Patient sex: M
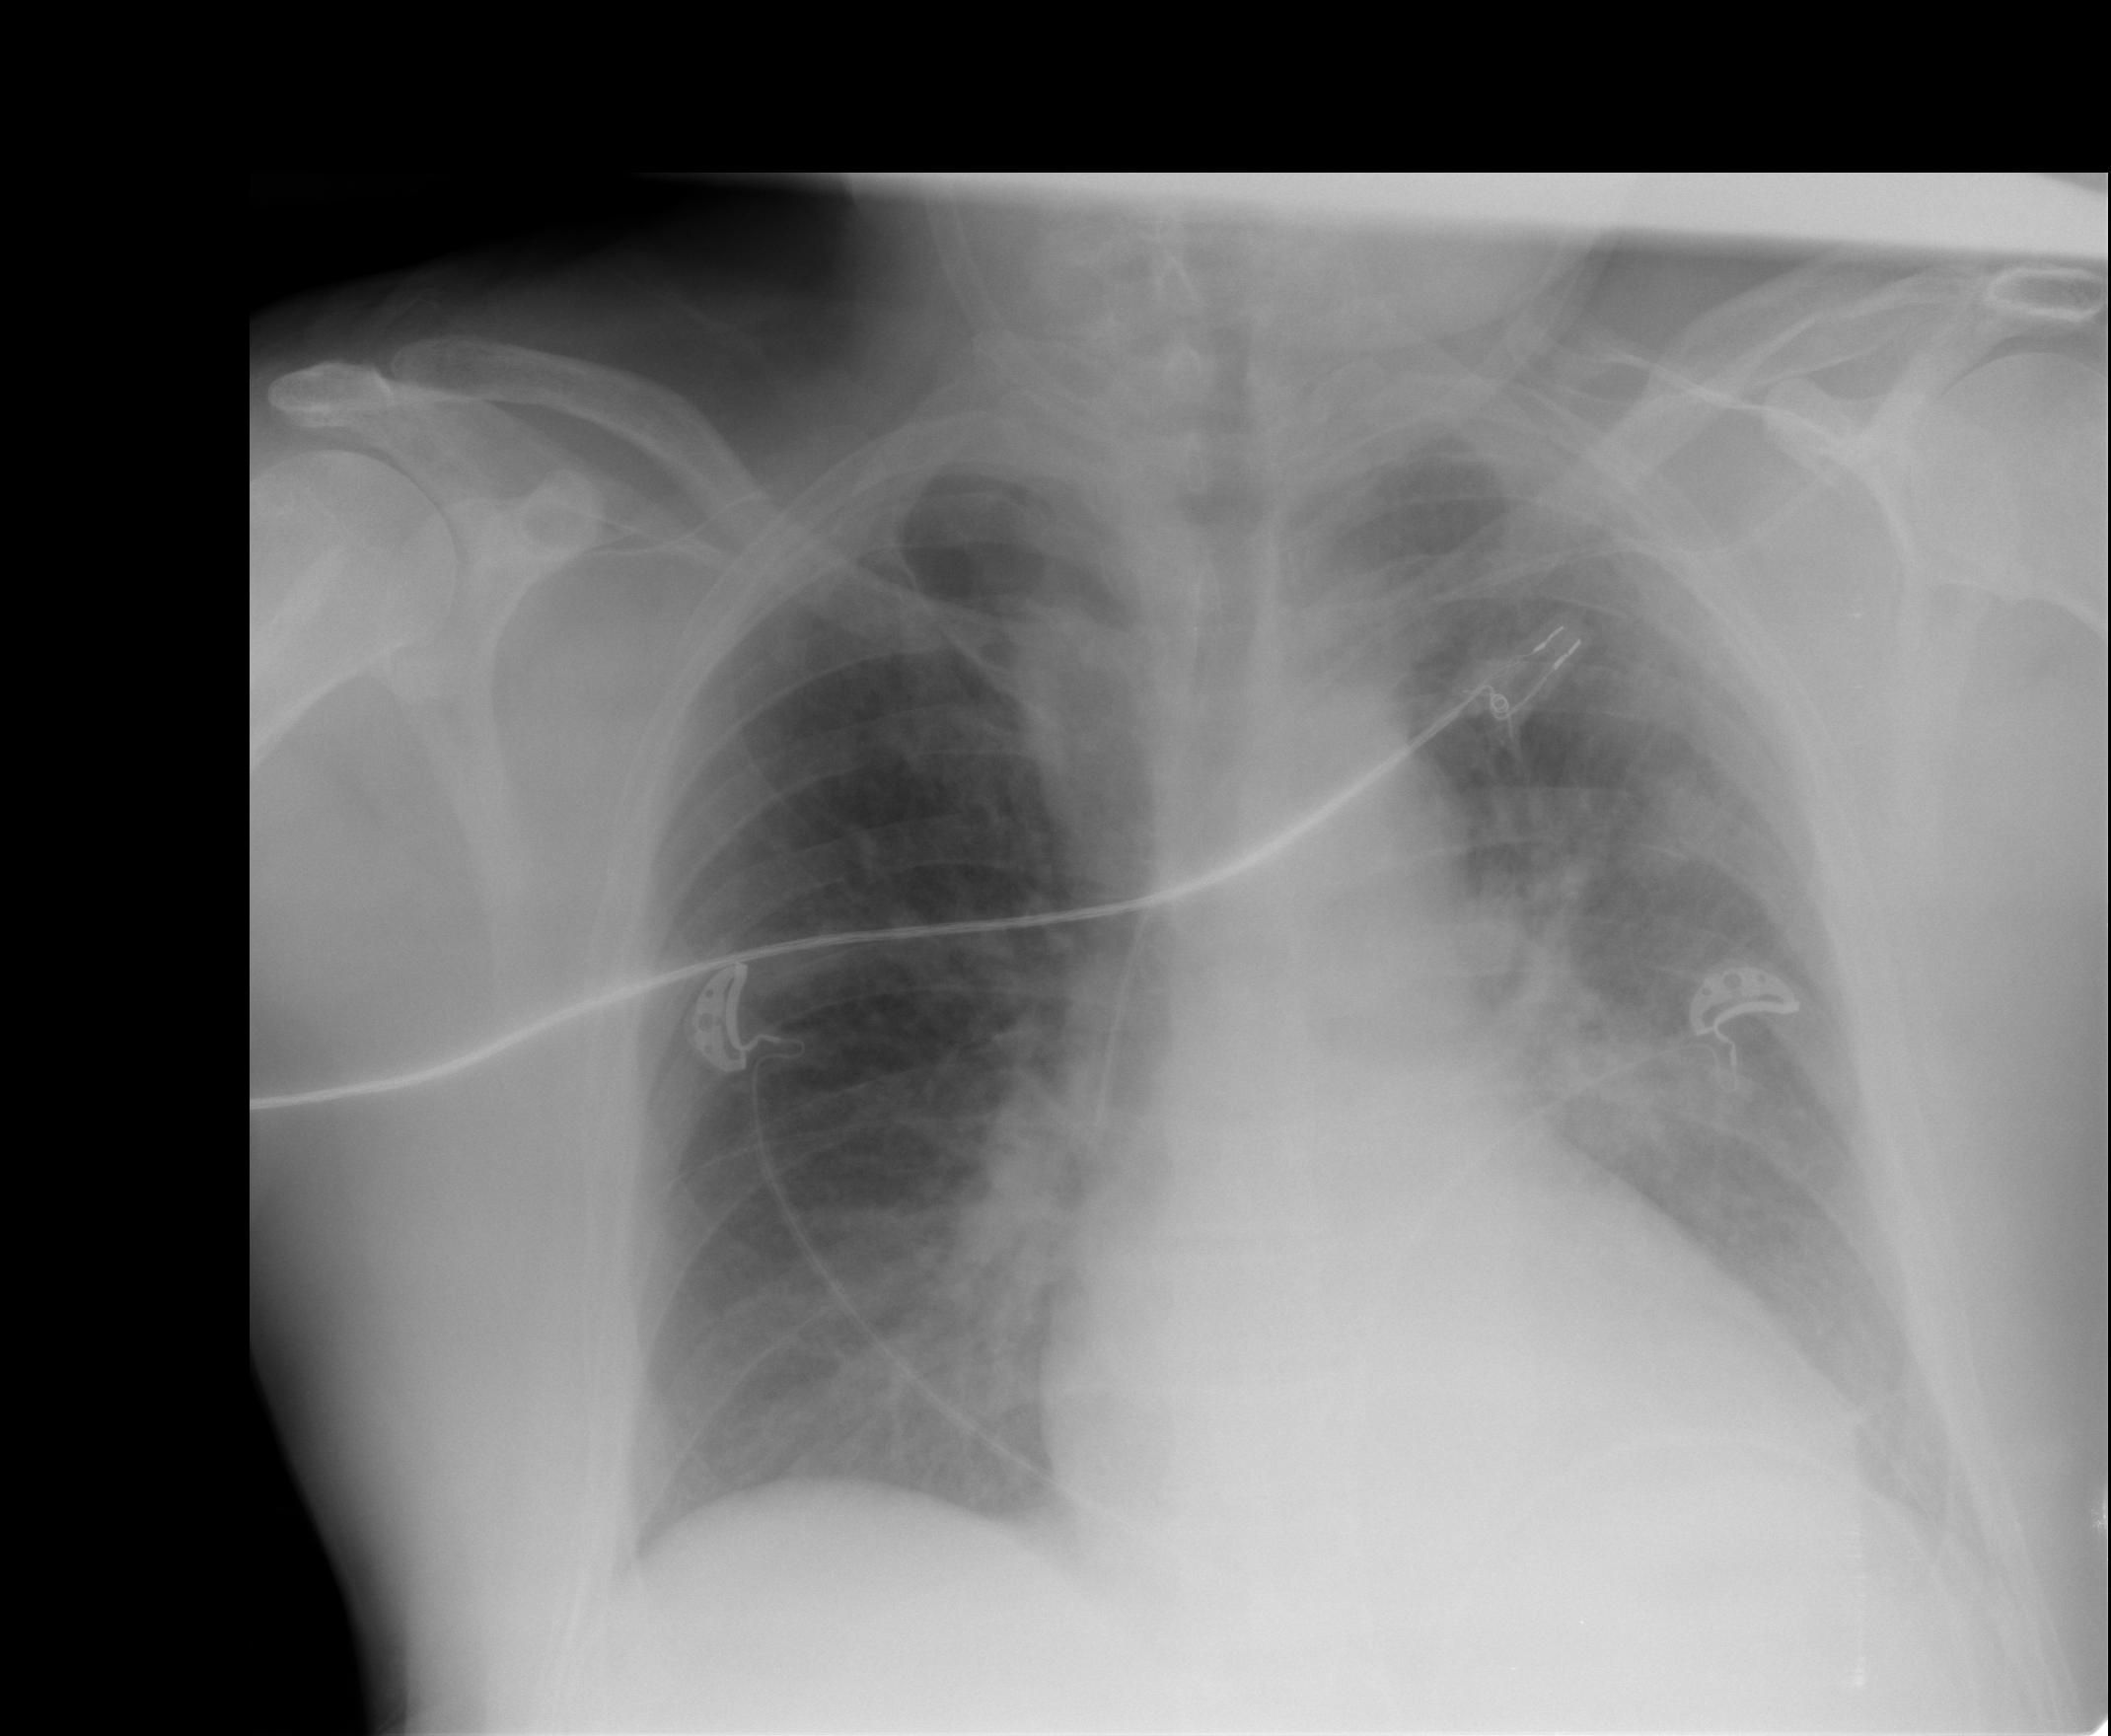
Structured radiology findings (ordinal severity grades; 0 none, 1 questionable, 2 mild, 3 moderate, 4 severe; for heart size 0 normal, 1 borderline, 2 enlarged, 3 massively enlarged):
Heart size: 0
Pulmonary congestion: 2
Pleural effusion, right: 0
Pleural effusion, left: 3
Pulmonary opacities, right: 0
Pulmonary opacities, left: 0
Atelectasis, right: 0
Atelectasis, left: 2